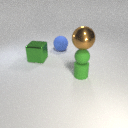
small green rubber cylinder in front of large green metal cube